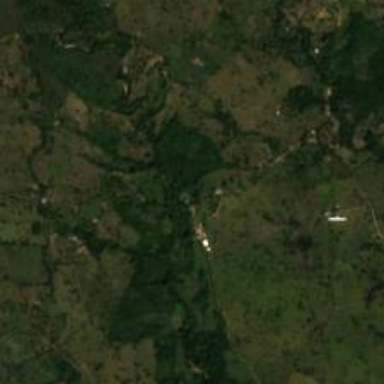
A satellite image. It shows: Village.